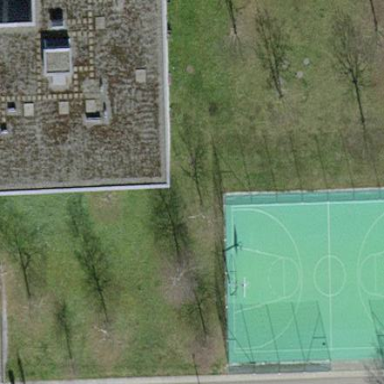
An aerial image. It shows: Basketball court on leisure land pitch.